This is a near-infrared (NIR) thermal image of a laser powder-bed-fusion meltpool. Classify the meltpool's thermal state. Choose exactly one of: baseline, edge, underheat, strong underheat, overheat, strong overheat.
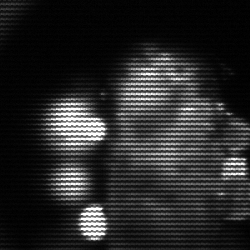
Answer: strong underheat